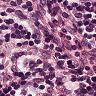
Metastatic tissue present: no